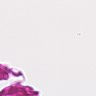
Metastatic tissue present: no